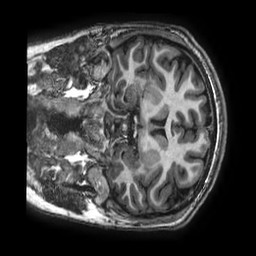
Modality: T1w
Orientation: coronal
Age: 19
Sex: female
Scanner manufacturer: ge
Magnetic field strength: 3 T
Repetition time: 0.007624 s
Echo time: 0.00346 s